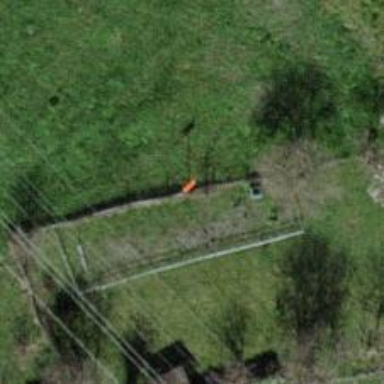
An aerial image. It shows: View of pole with roofed pipeline marker.